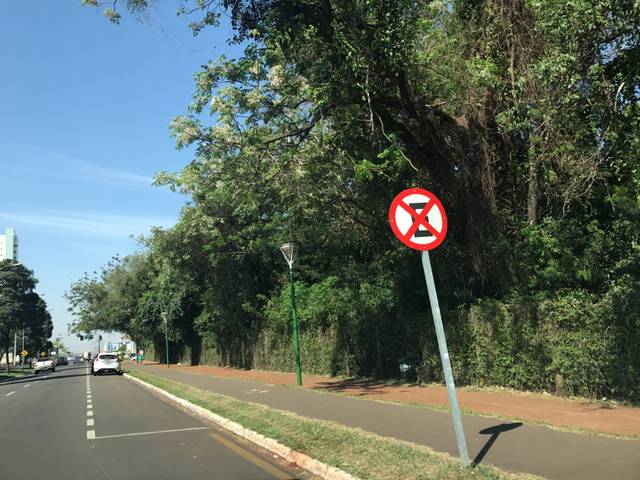
Region: Brazil
Coordinates: -23.436, -51.94